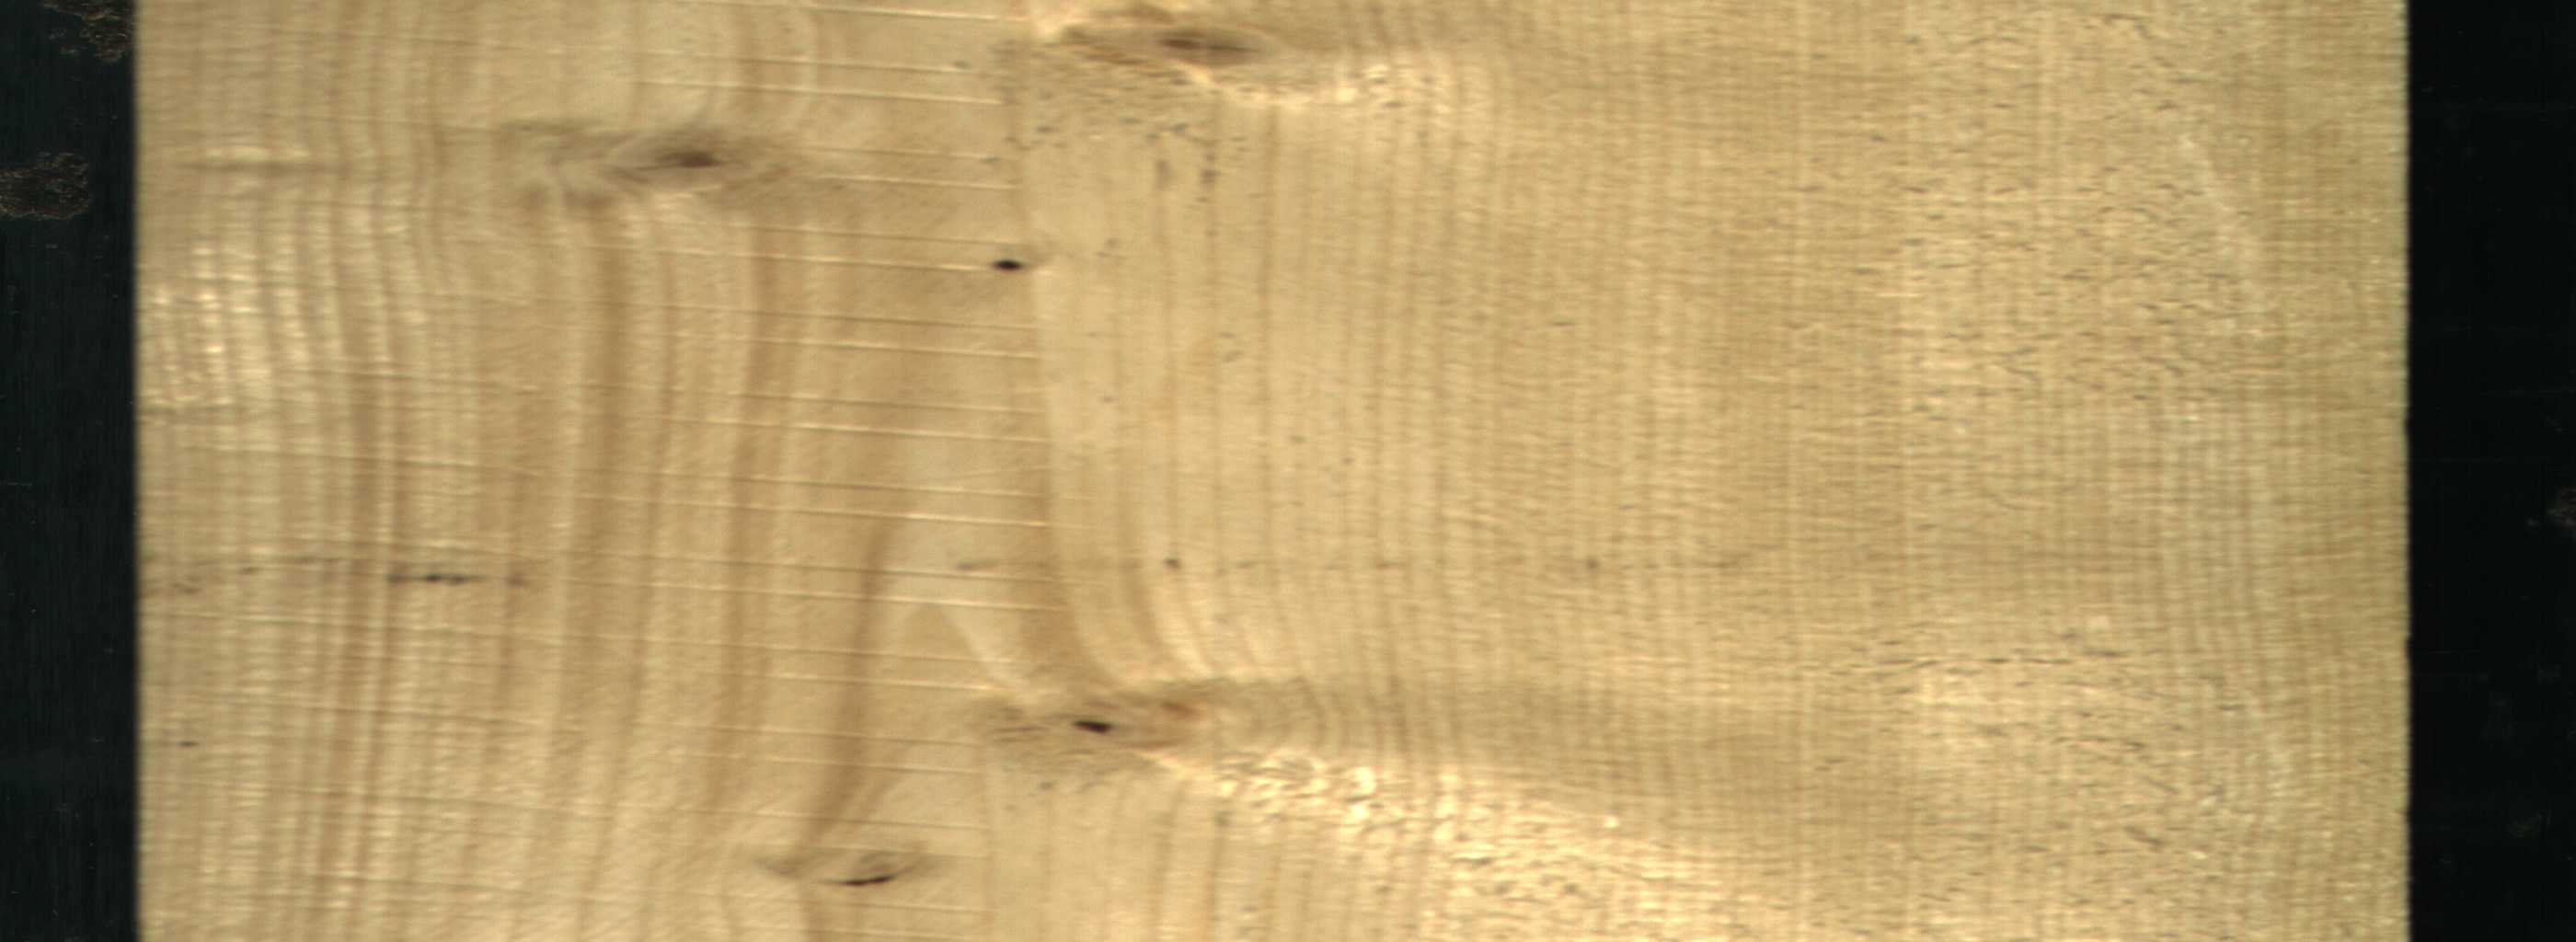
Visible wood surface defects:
Dead_Knot
Live_Knot
Live_Knot
Live_Knot
Live_Knot